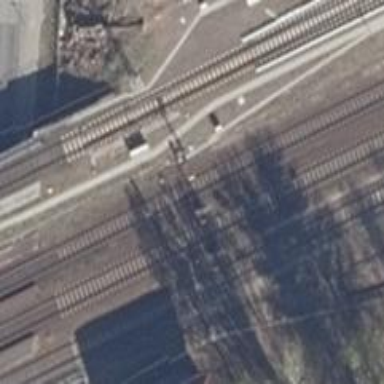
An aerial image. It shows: Railway signal.